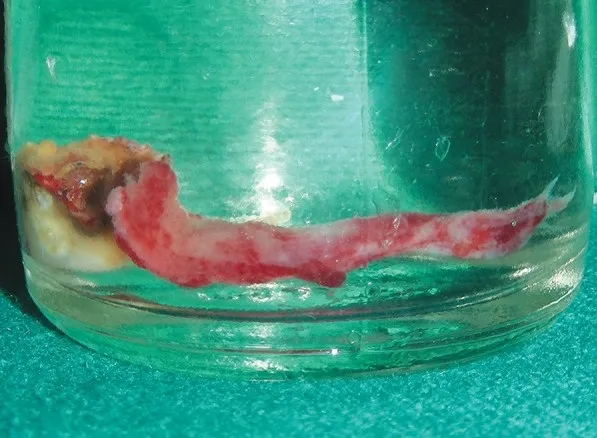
Cystic lining along with extracted 75.
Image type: medical_photograph (other_medical_photograph)